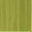
Piece: xx